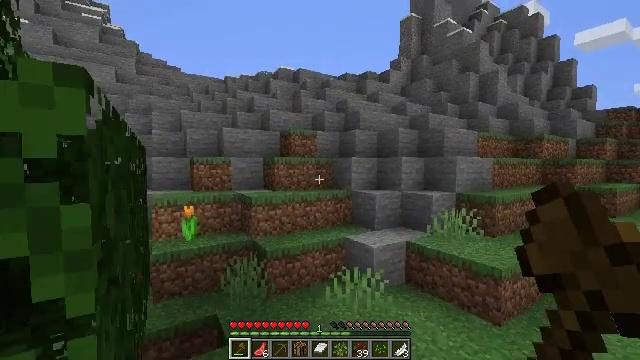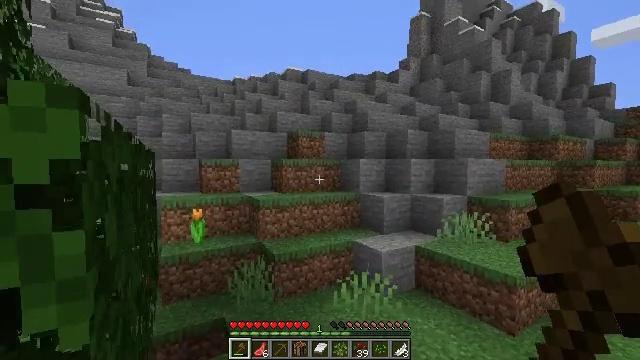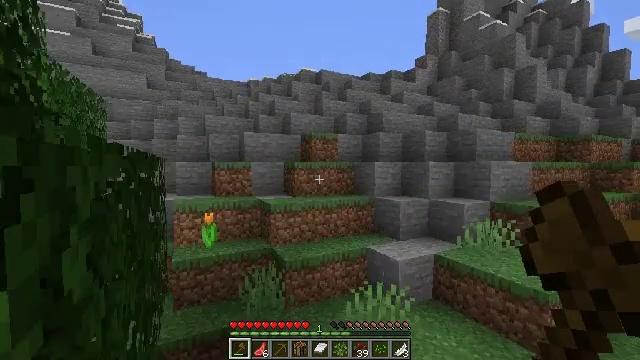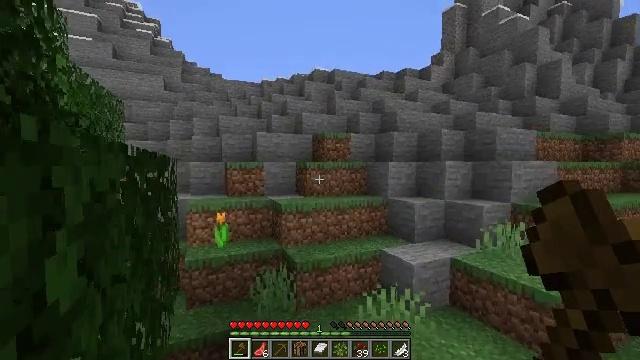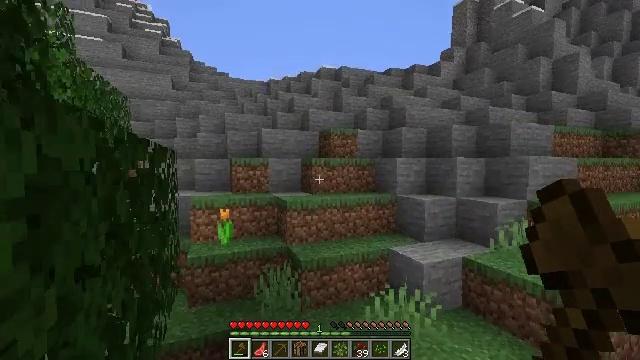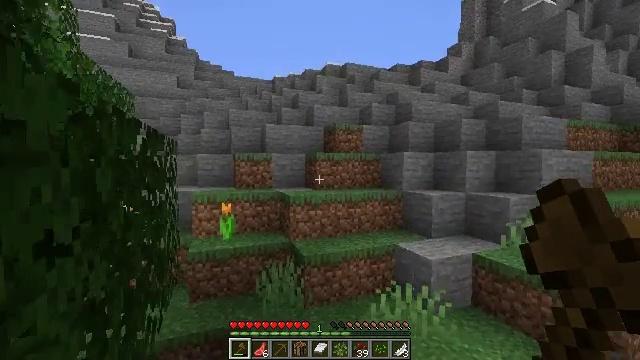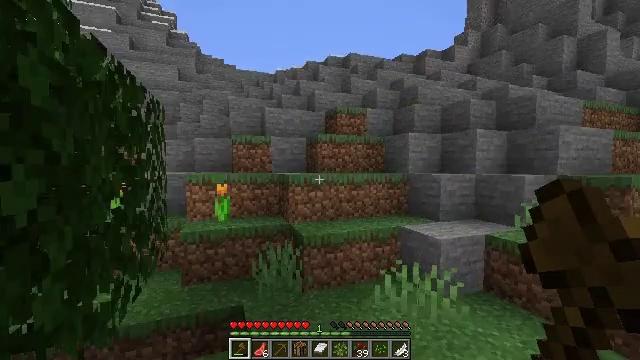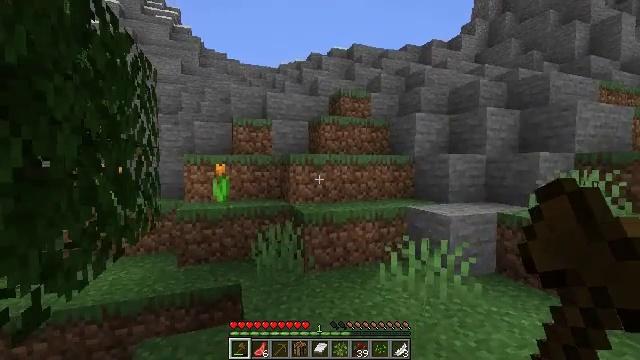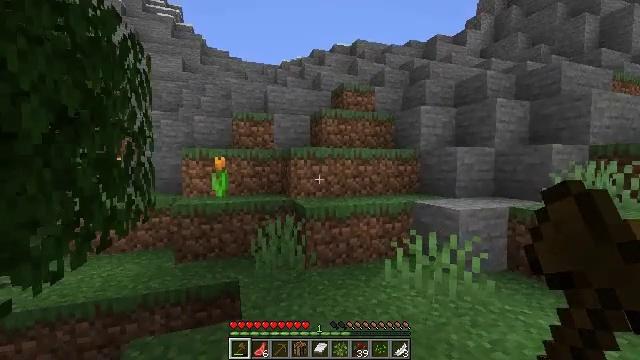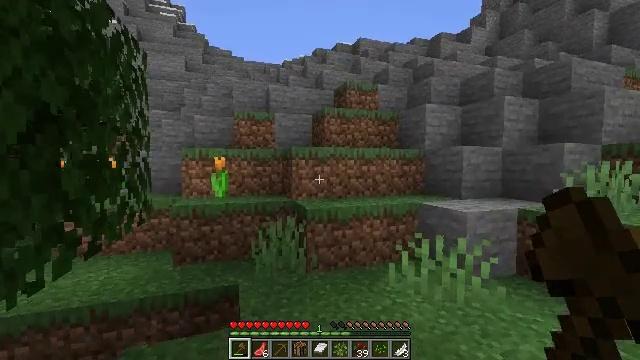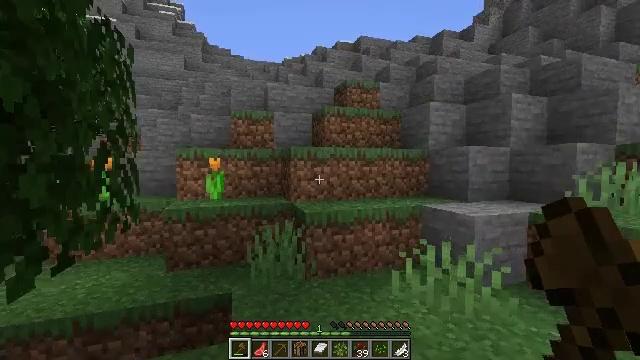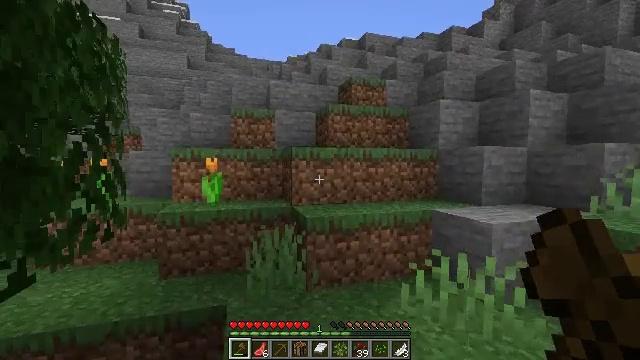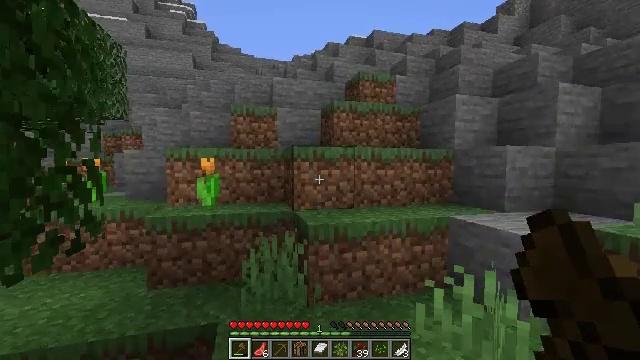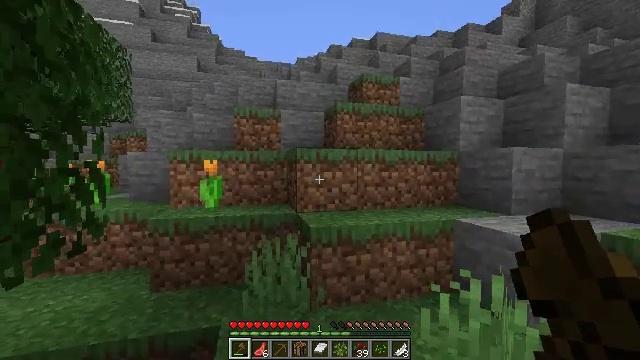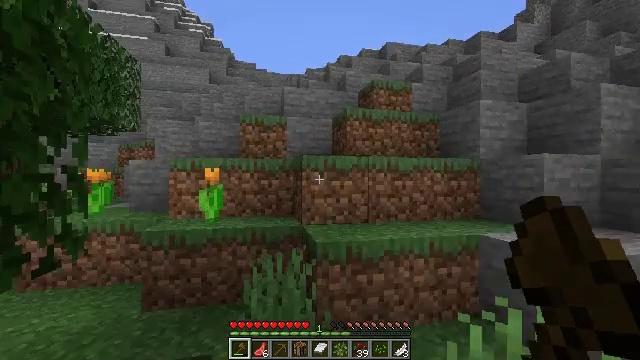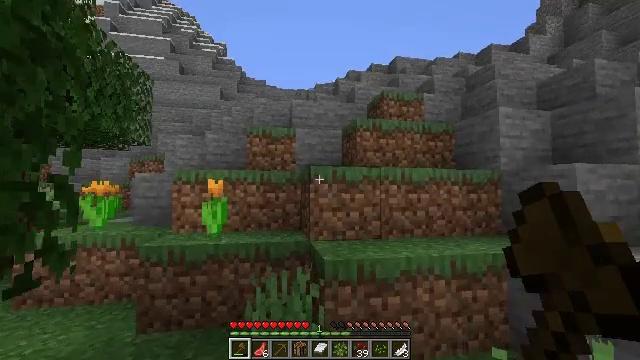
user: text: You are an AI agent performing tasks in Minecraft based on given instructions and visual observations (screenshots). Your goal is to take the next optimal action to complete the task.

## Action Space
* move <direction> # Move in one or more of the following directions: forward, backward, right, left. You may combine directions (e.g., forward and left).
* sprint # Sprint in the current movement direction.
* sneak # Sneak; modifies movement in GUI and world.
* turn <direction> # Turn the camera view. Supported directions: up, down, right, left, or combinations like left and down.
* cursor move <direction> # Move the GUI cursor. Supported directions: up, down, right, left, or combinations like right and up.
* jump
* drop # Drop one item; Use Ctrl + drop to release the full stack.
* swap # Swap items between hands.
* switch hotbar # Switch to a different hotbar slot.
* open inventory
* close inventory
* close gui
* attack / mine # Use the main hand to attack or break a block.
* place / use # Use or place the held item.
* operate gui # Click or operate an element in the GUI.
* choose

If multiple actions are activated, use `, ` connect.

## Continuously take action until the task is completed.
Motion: motion action
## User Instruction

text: Remove red sand to use for crafting or building.
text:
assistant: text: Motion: move forward, turn left
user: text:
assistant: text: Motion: move forward, turn left
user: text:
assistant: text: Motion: move forward, turn left
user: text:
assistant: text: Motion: move forward, turn left
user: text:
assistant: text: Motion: move forward, turn left
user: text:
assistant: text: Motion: move forward
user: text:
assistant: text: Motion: move forward
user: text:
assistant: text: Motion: move forward
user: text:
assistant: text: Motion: move forward
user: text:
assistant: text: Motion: move forward
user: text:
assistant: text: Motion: move forward, turn left
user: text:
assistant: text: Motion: move forward, turn left
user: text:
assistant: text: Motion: move forward
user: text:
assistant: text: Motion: move forward, turn left and up
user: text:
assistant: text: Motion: move forward, turn left and up
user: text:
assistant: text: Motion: move forward, turn up
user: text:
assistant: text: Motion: move forward, turn up
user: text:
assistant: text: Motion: move forward, turn up
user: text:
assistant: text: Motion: move forward
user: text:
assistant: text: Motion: move forward
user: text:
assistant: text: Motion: move forward
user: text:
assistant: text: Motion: move forward, jump
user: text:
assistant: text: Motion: move forward, jump
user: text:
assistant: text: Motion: move forward, turn down, jump
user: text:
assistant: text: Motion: move forward, turn down, jump
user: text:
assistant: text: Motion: move forward, turn down
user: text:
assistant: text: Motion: move forward, turn left
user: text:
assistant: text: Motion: move forward, turn left
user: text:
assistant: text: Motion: move forward and move right, turn left
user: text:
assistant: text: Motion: move forward and move right, turn left